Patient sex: M
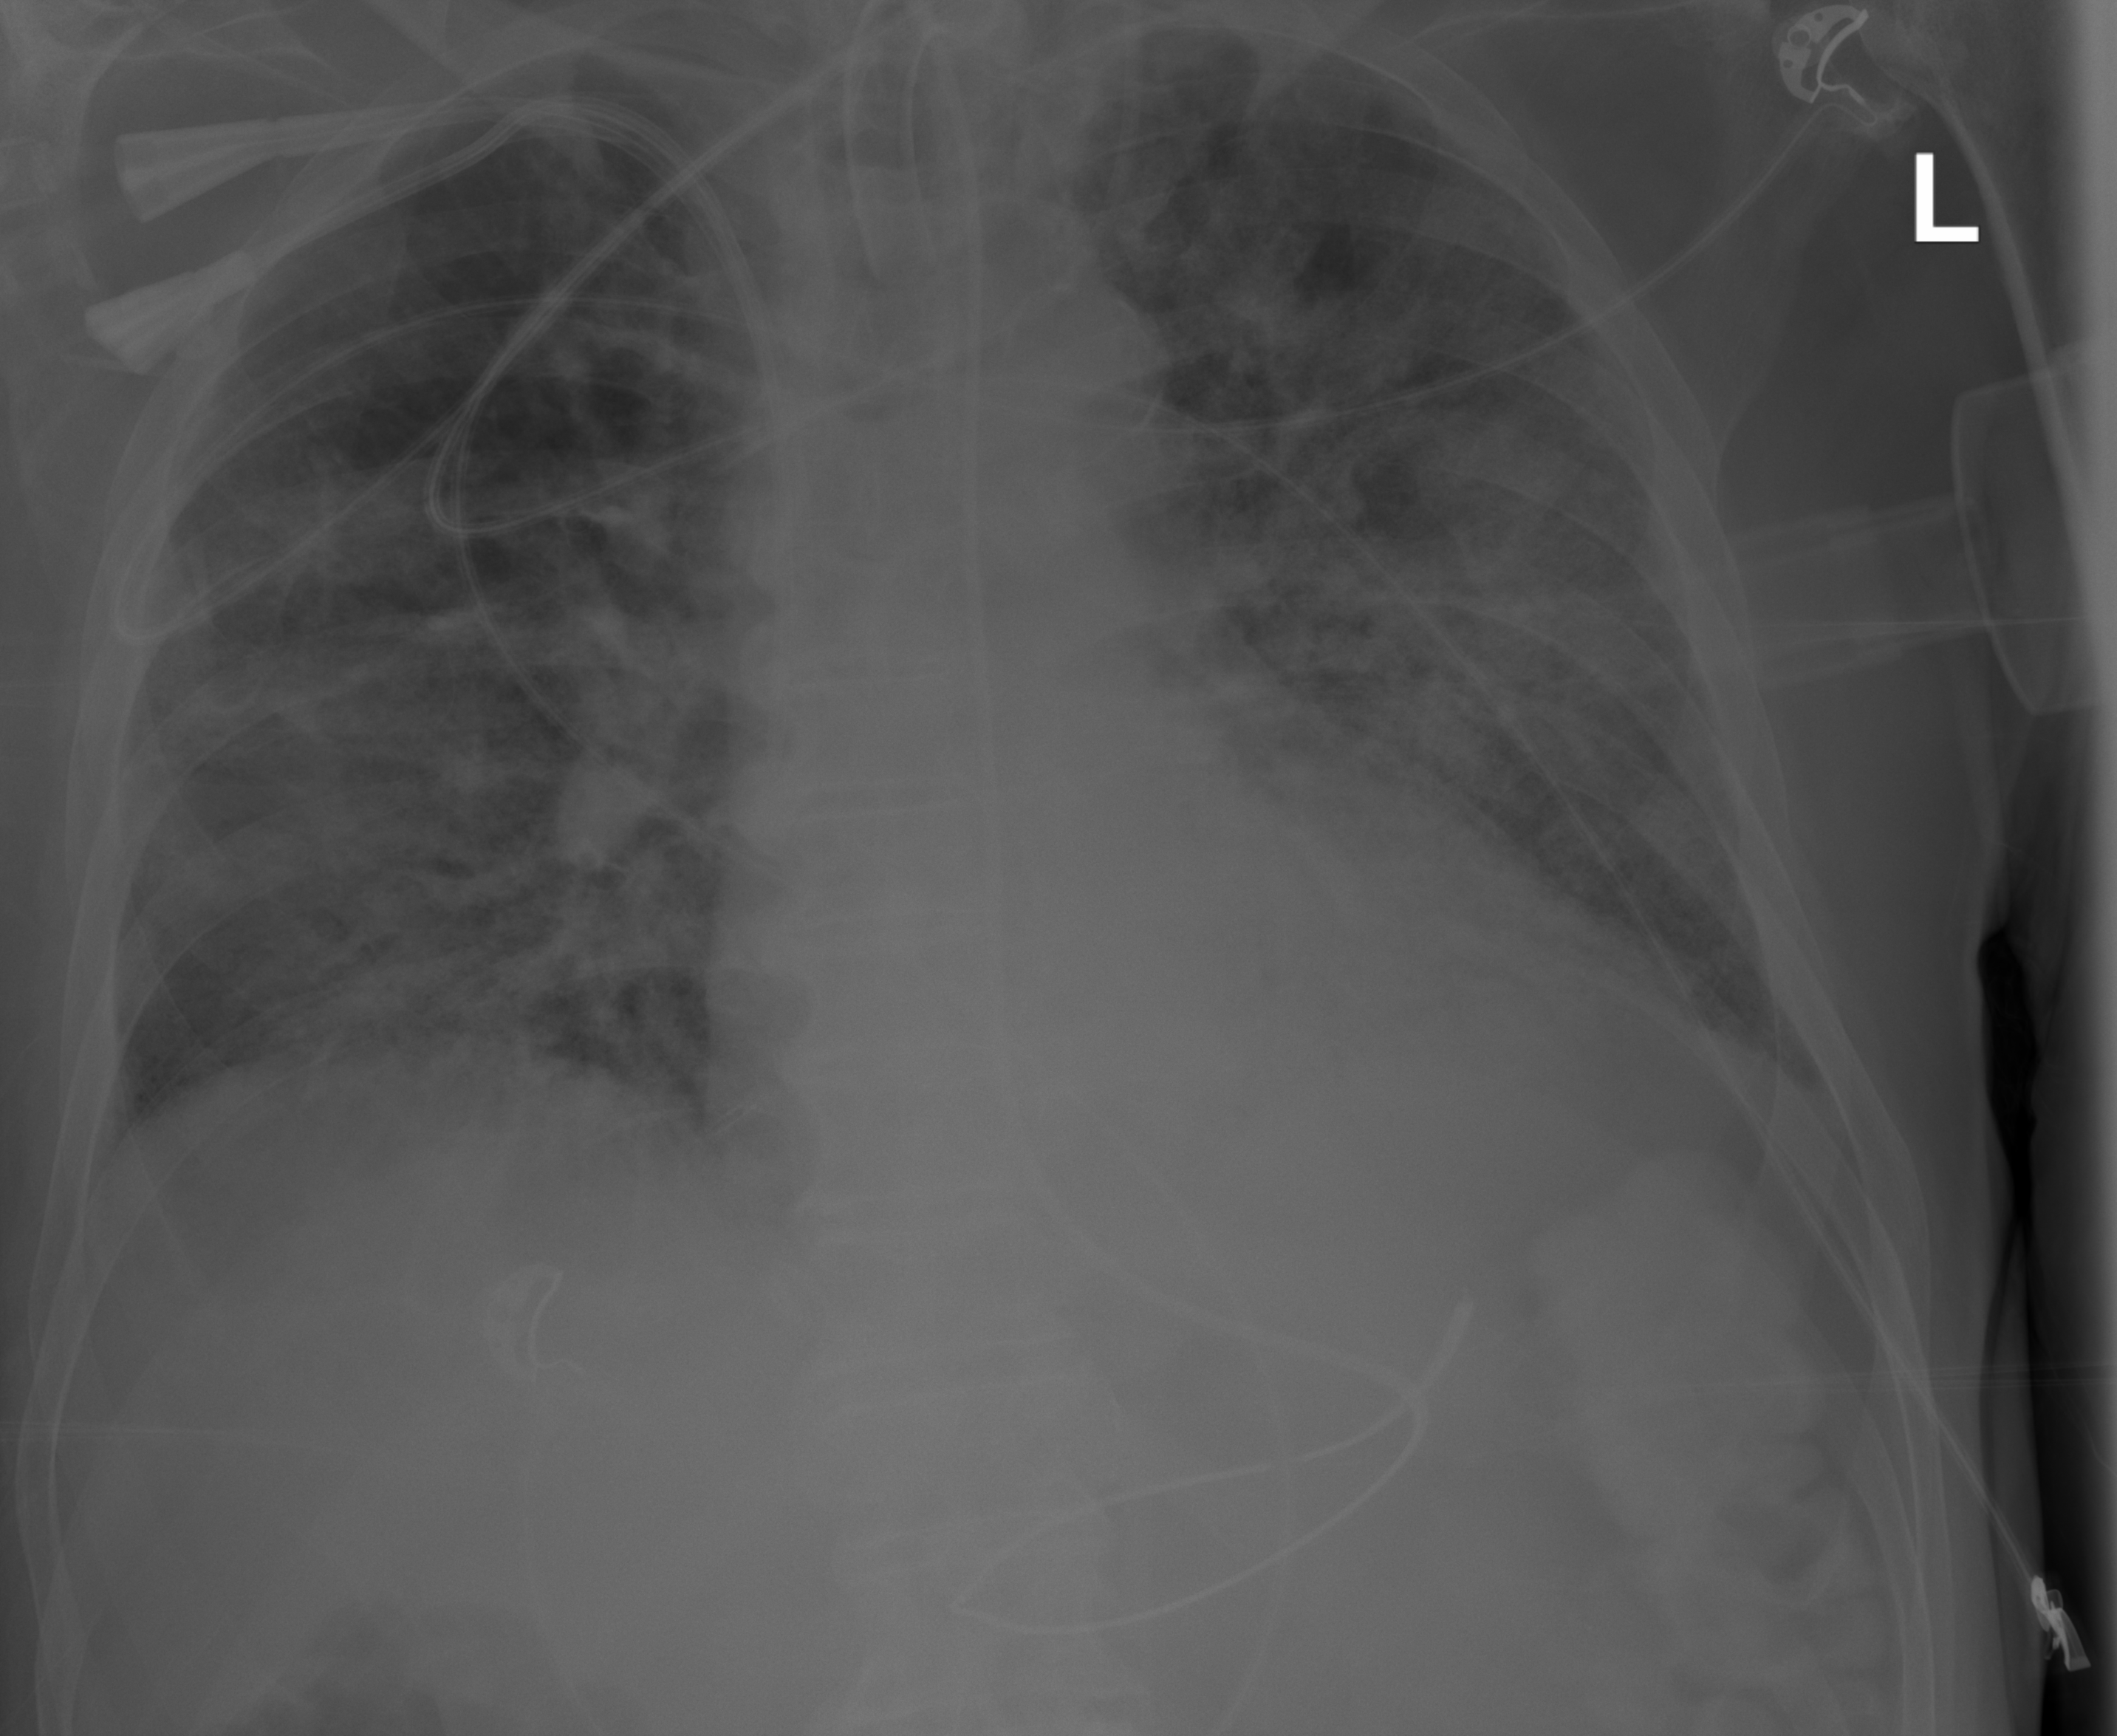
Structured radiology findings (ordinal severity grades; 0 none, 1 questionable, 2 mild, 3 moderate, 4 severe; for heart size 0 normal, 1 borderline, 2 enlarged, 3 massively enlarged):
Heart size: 2
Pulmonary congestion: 0
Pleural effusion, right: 0
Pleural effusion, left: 1
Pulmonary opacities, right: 3
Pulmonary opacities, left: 3
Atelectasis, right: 2
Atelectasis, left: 2